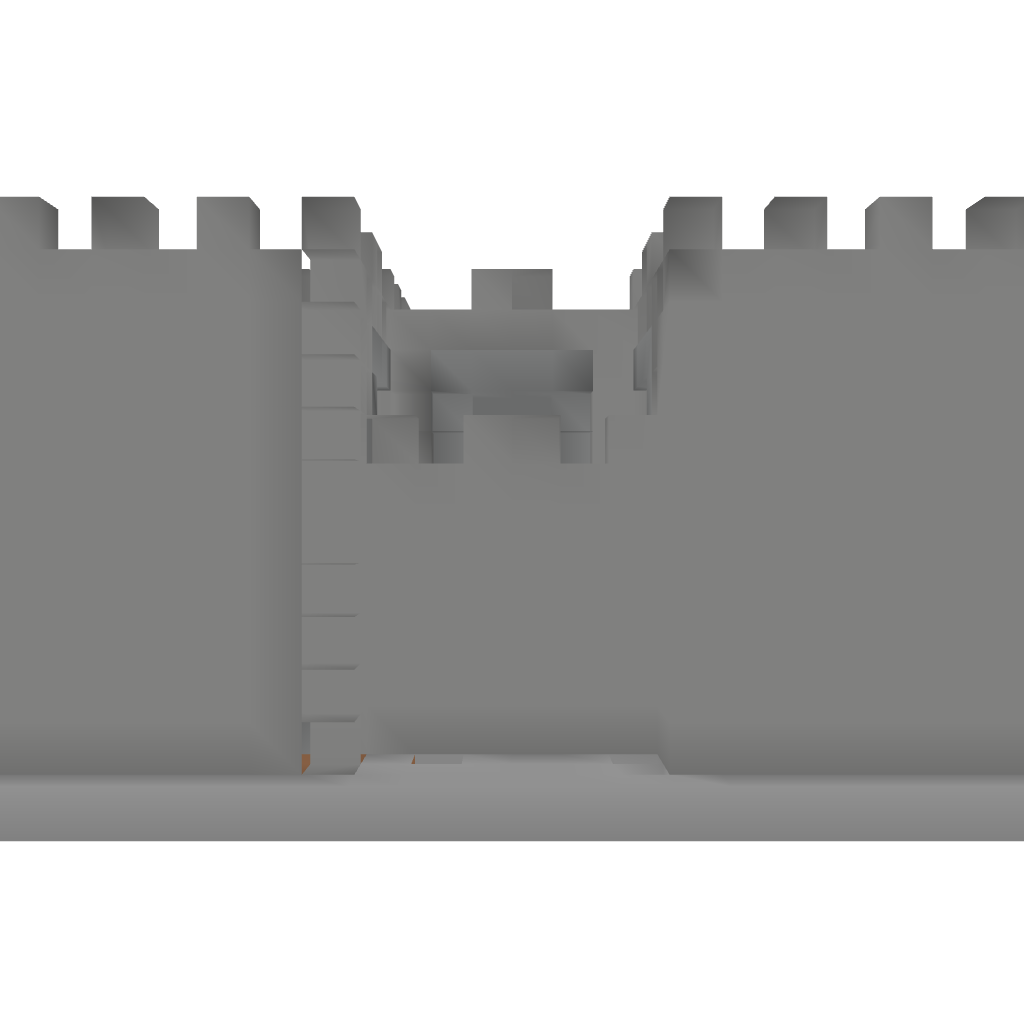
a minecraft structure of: Ultima Online Housing - Stone Keep